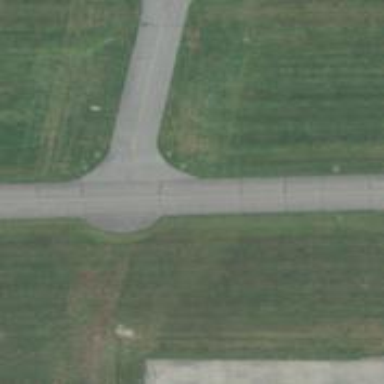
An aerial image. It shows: View of taxiway at the airport.